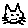
Label: cat